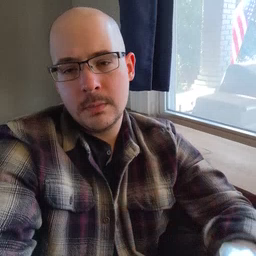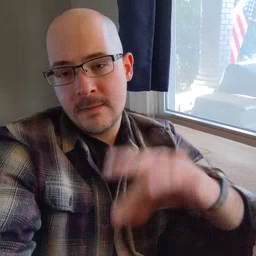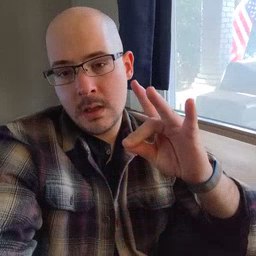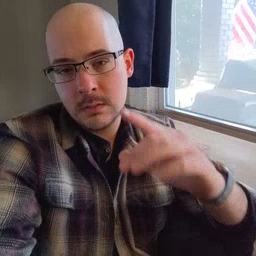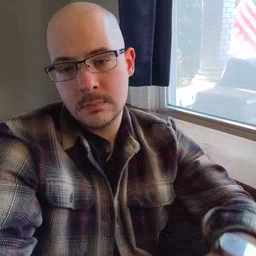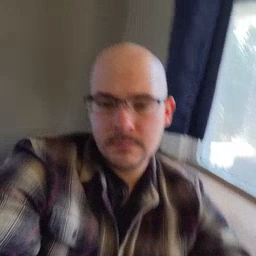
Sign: find